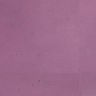
Metastatic tissue present: no